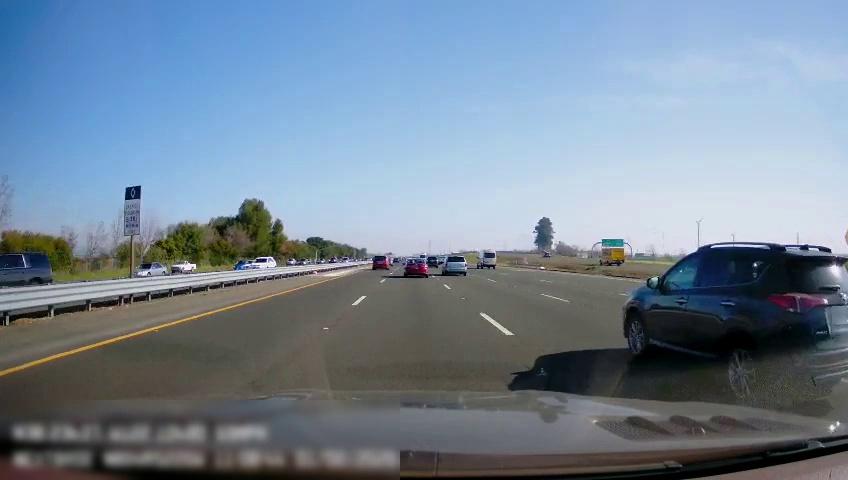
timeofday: Day
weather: Sunny
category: Drivable Space
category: Drivable Space
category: Vehicles | Truck
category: Vehicles | Van
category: Vehicles | SUV
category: Vehicles | SUV
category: Vehicles | Van
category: Vehicles | Van
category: Vehicles | Car
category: Vehicles | Truck
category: Vehicles | Car
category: Vehicles | SUV
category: Vehicles | Car
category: Vehicles | Car
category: Vehicles | Car
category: Vehicles | Car
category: Lanes | Alternate Lane
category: Lanes | Current Lane
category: Lanes | Current Lane
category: Lanes | Alternate Lane
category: Lanes | Alternate Lane
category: Lanes | Alternate Lane
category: Traffic | Signs
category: Traffic | Signs